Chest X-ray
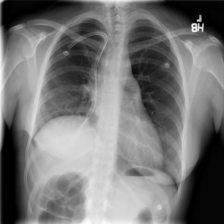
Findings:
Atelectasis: negative
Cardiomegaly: negative
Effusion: negative
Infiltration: negative
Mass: positive
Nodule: negative
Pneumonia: negative
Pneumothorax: positive
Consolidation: negative
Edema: negative
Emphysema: negative
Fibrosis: negative
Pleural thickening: negative
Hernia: negative